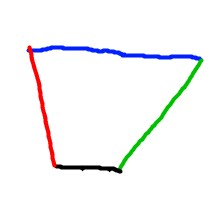
Shape: trapezoid